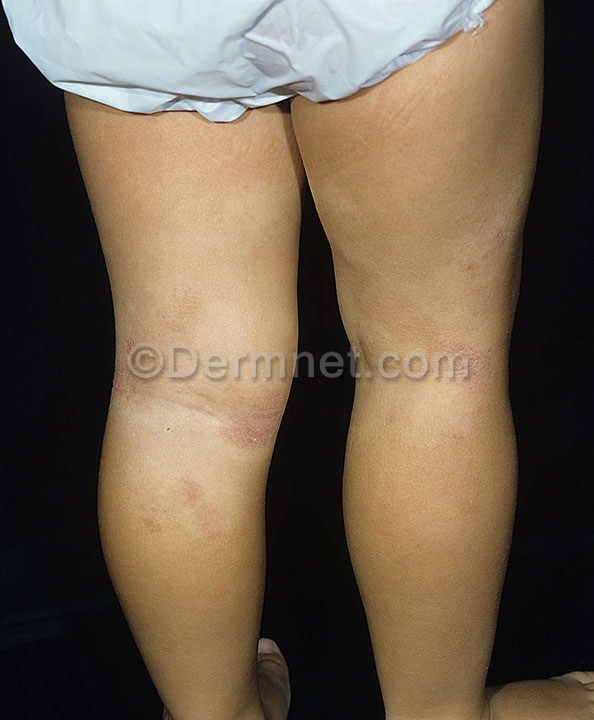
Disease: Atopic Dermatitis Photos